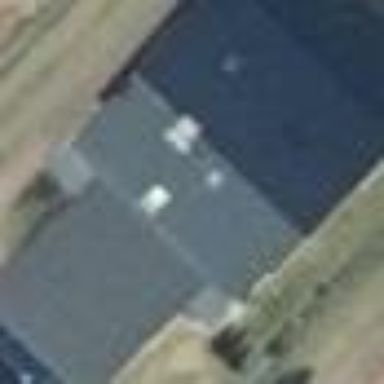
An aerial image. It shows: Building with gabled roof.